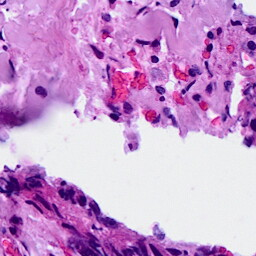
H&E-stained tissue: Breast